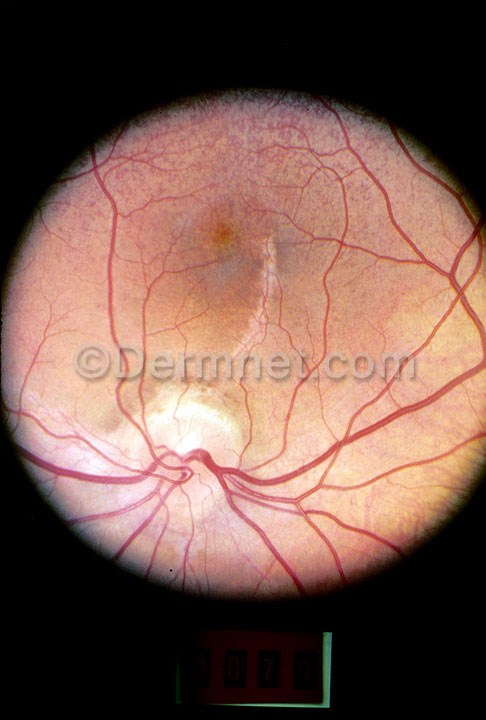
Disease: Systemic Disease